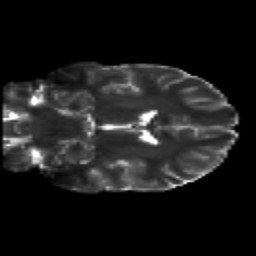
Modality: T2w
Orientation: coronal
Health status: healthy
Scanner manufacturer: siemens
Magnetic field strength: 3 T
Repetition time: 12 s
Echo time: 0.092 s